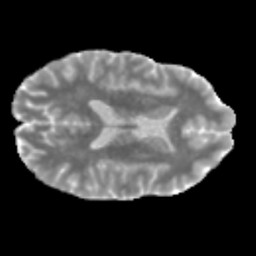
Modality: MD
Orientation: axial
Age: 46
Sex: male
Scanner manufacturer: ge
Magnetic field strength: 3 T
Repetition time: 3.65 s
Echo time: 0.0807 s